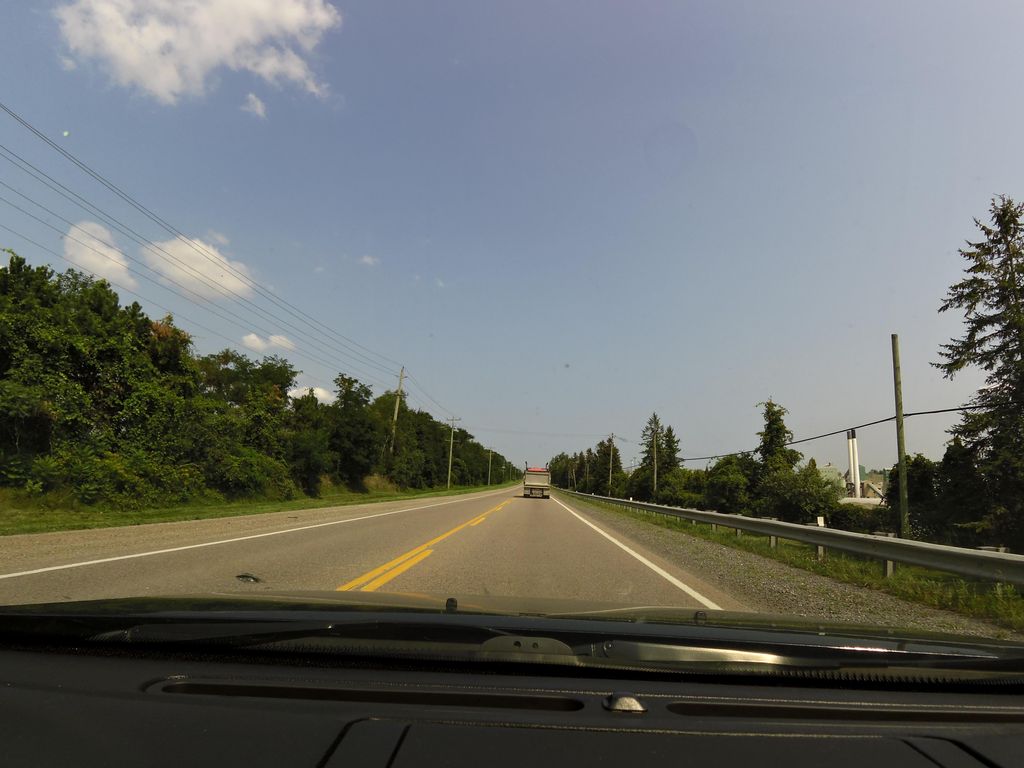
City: hamilton